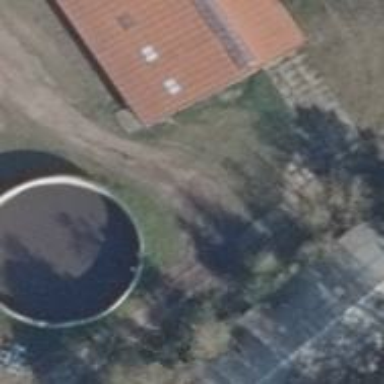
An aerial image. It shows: Building that serves as silo.